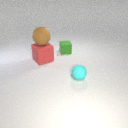
small green rubber cube behind large red rubber cube